Question: I have added a property to a TFS Build Workflow on the Arguments tab:

How do I reference this from an expression in my workflow? It did not come through as a public property to read and write as I expected.
If I set it with the Direction, 'In' I can read its value in an expression; it is resolved a friend variable in the workflow. Using the direction 'In' does not expose the property to be set when configuring a build, which I require.
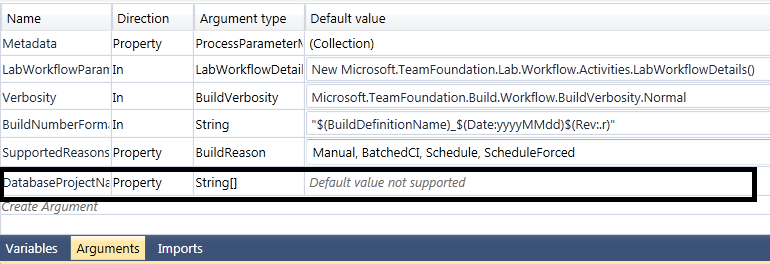
Answer: Any input that you have pass on to the build definition through UI must be added to the Metadata argument. Click on the MetaData argument and set the values. Then it will show up in the build defintion UI.